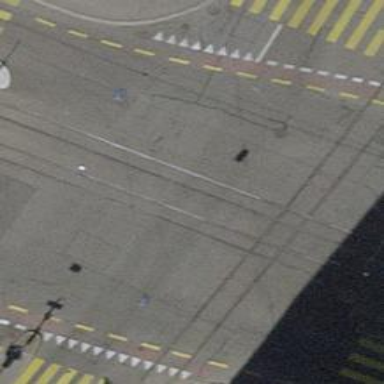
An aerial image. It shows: Tram level crossing on the railway.